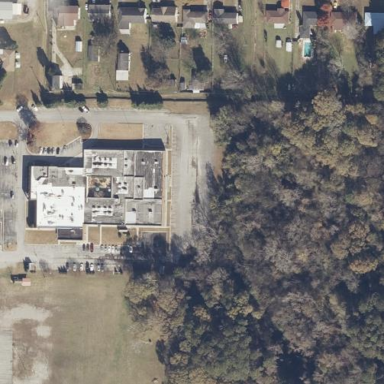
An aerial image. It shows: Hospital building.